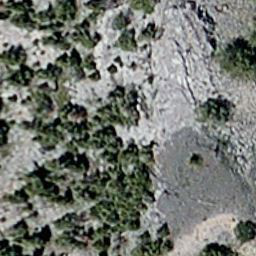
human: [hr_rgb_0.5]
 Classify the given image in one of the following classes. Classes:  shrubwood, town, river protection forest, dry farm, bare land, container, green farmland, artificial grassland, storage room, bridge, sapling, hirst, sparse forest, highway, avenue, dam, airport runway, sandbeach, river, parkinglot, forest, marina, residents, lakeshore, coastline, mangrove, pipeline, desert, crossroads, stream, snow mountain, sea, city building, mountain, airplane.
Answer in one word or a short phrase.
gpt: sparse forest